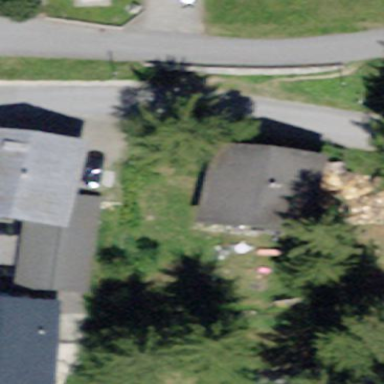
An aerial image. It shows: Simple house.